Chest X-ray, PA view. Patient: 53 years old, sex F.
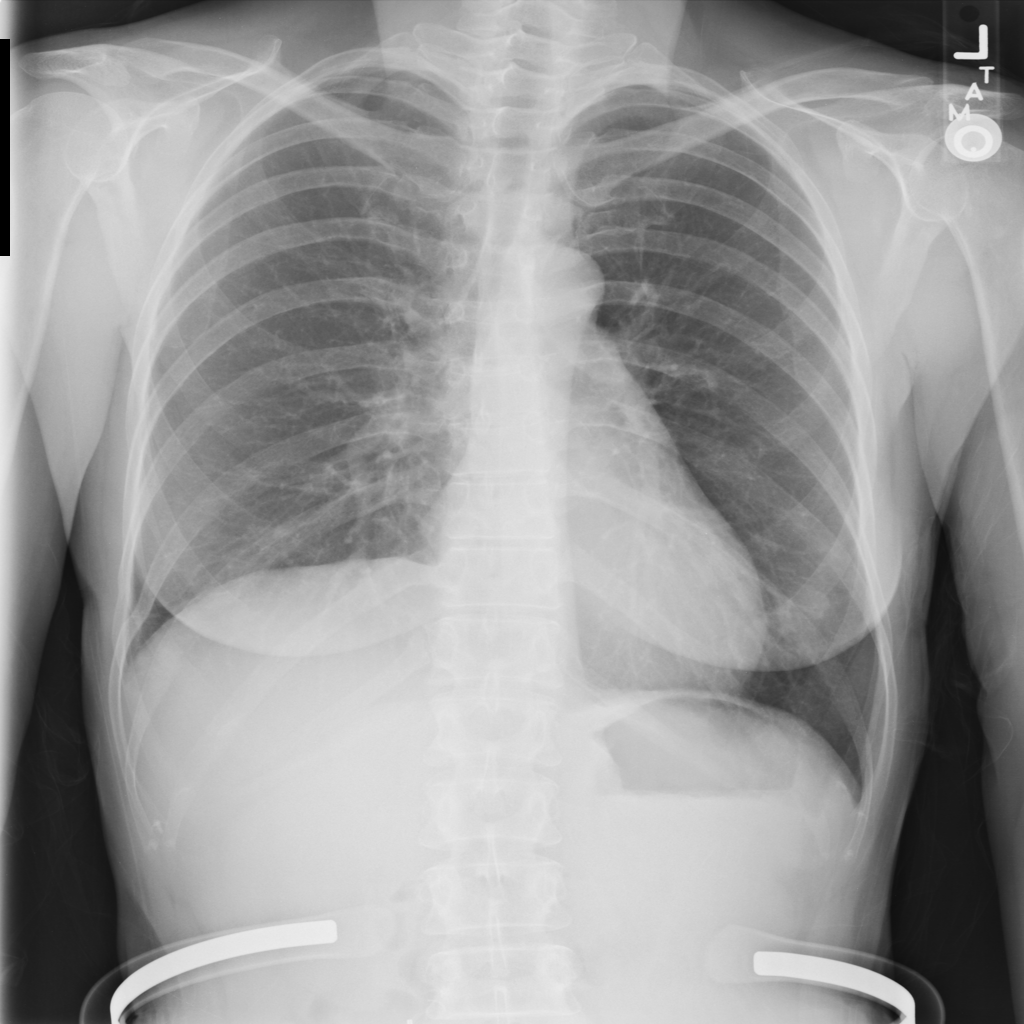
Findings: No Finding